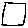
Label: square